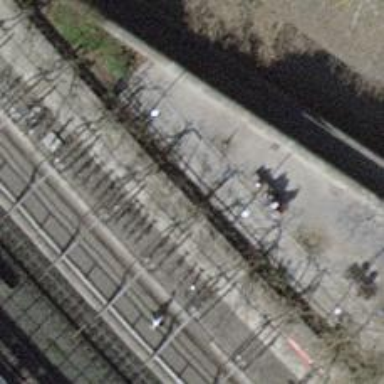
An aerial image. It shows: Bicycle rental facility.